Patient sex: F
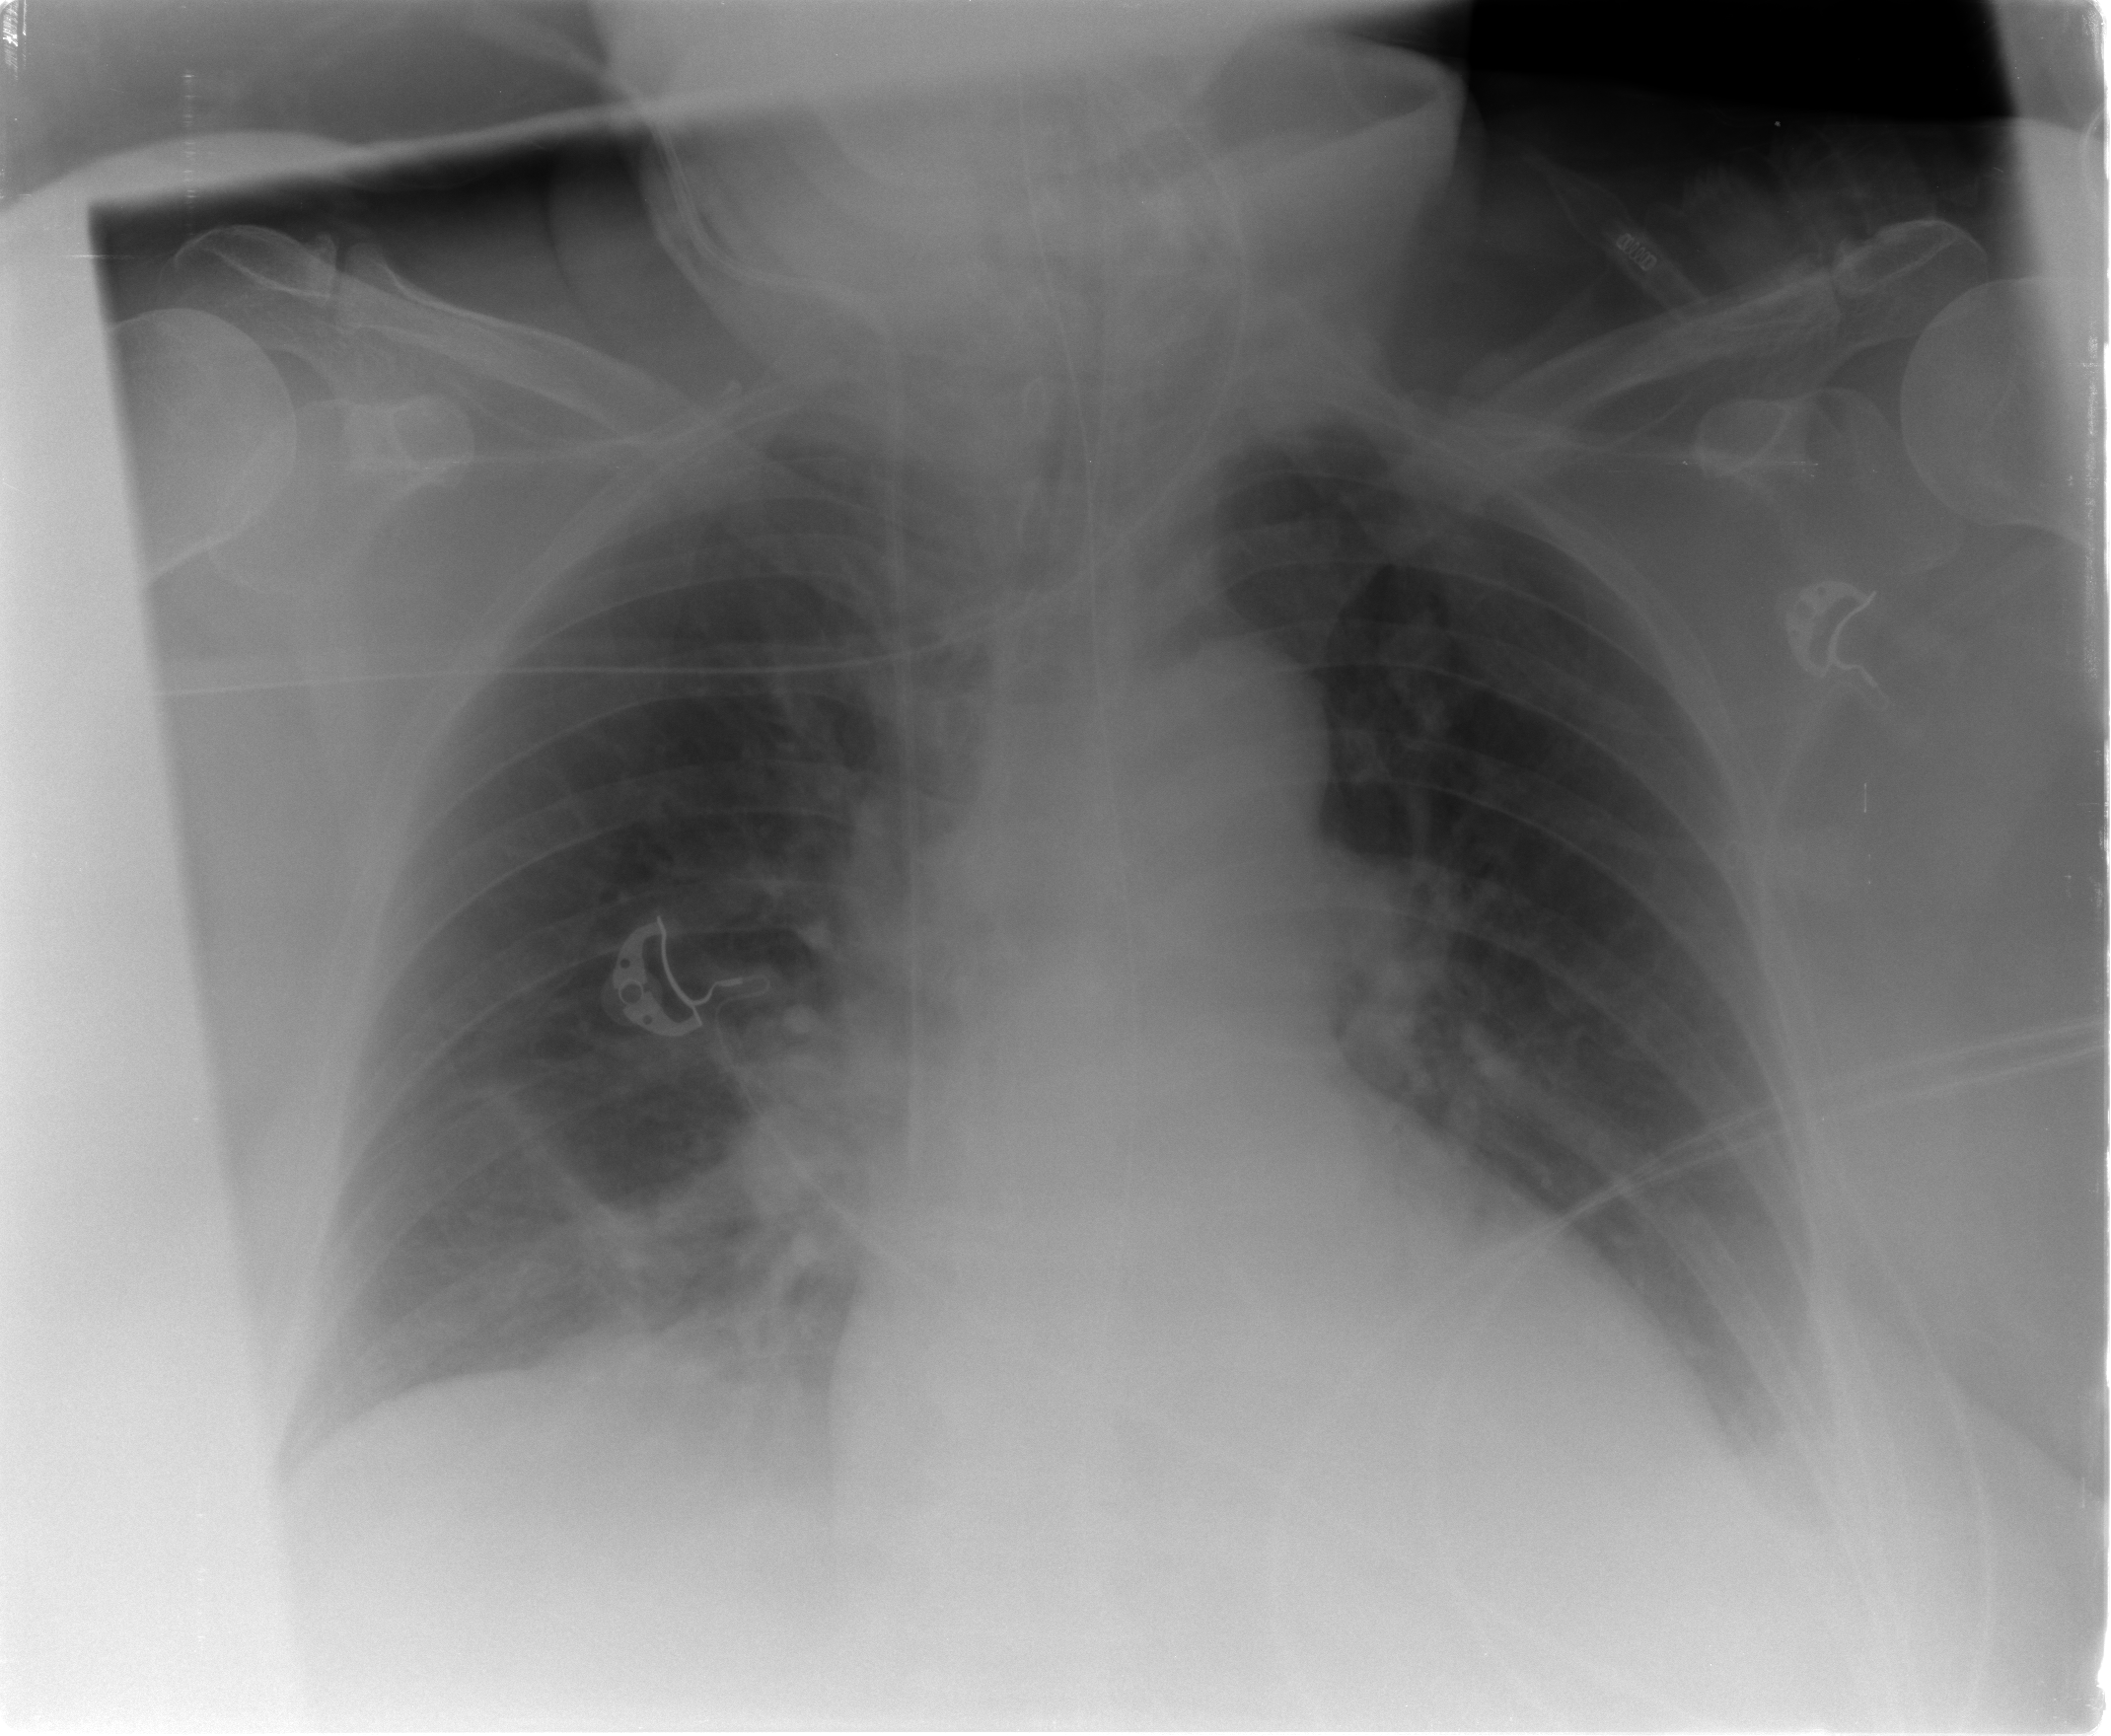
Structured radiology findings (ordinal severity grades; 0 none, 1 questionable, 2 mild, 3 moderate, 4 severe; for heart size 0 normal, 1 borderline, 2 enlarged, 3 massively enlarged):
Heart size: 0
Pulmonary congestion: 2
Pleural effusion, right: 2
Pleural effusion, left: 2
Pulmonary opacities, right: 0
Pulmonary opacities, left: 0
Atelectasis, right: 2
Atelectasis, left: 2